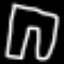
Label: pants